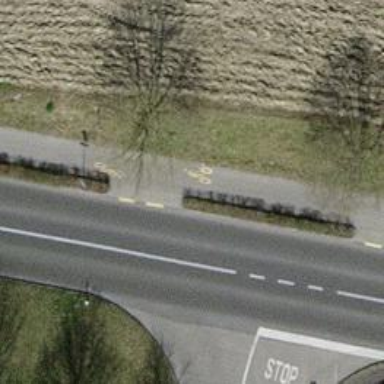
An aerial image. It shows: Asphalt cycleway.